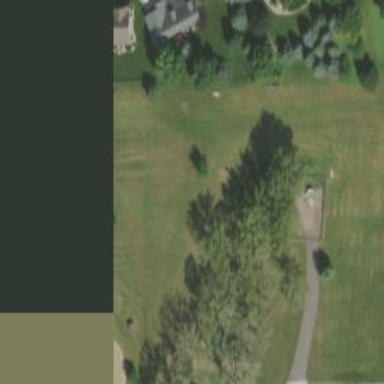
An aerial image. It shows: Disc golf course on leisure land.